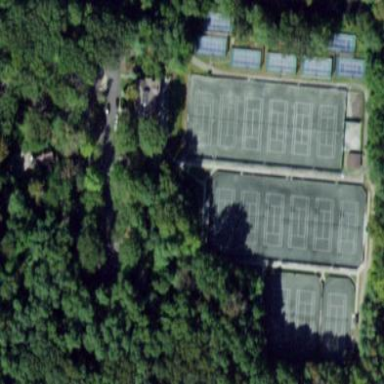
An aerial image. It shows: Sports center with tennis facility.